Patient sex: M
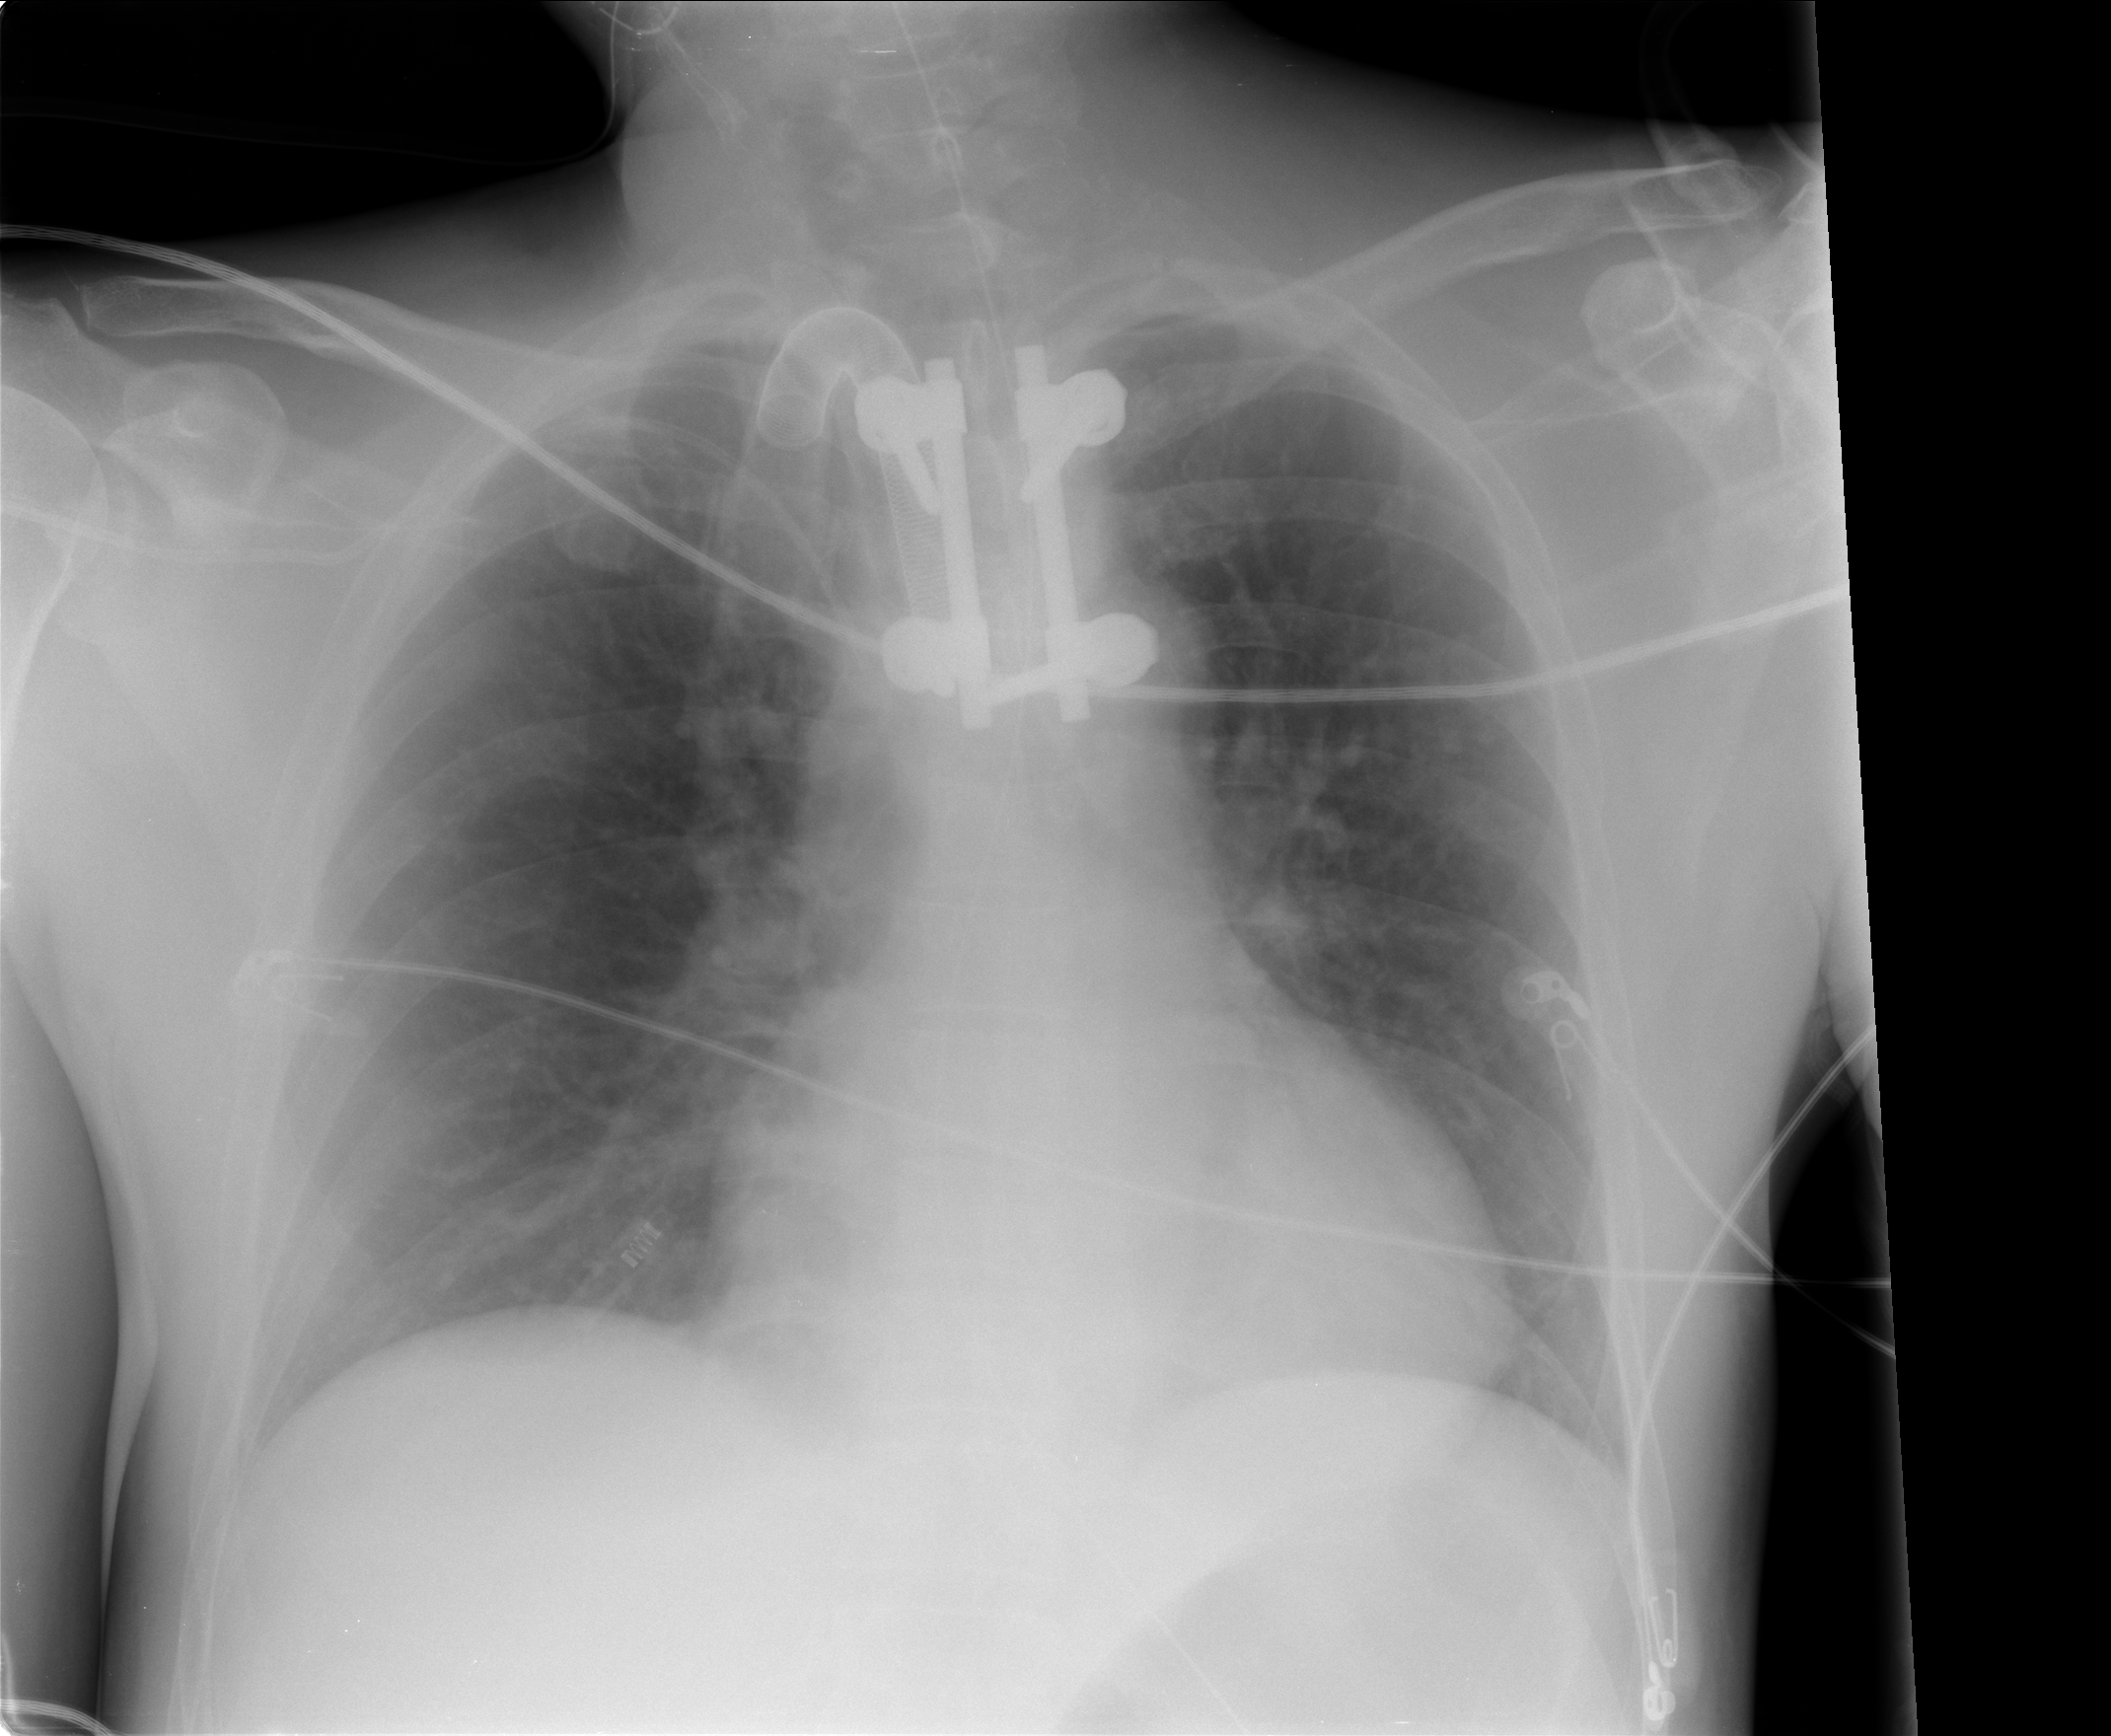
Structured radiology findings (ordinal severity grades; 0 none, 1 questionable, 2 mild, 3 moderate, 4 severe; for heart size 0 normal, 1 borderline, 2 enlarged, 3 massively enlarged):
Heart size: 2
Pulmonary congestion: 1
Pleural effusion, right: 0
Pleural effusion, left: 0
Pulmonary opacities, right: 0
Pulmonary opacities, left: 0
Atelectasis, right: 0
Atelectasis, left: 0